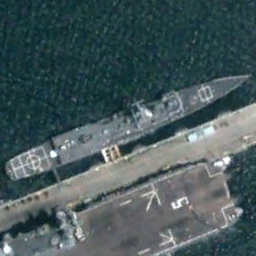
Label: cruiser